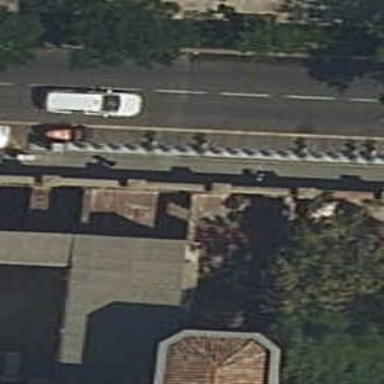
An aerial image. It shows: Bicycle rental service.